Interaction volume radius: 10 \u00c5
Interaction volume height: 30 \u00c5
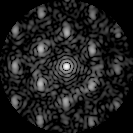
Disorder parameter: 0.4999